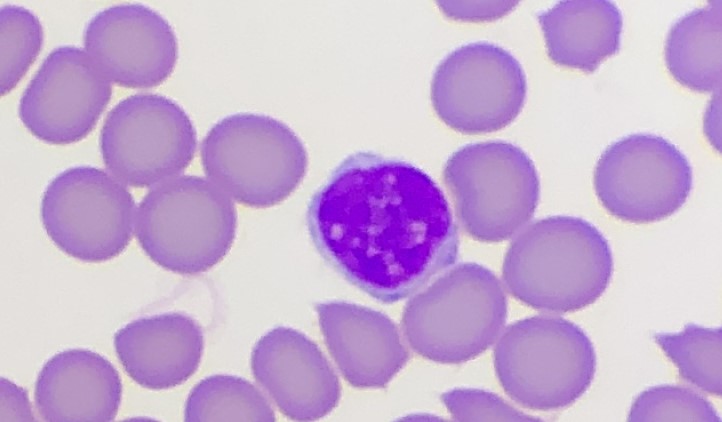
White blood cell type: Lymphocyte